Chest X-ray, PA view. Patient: 35 years old, sex M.
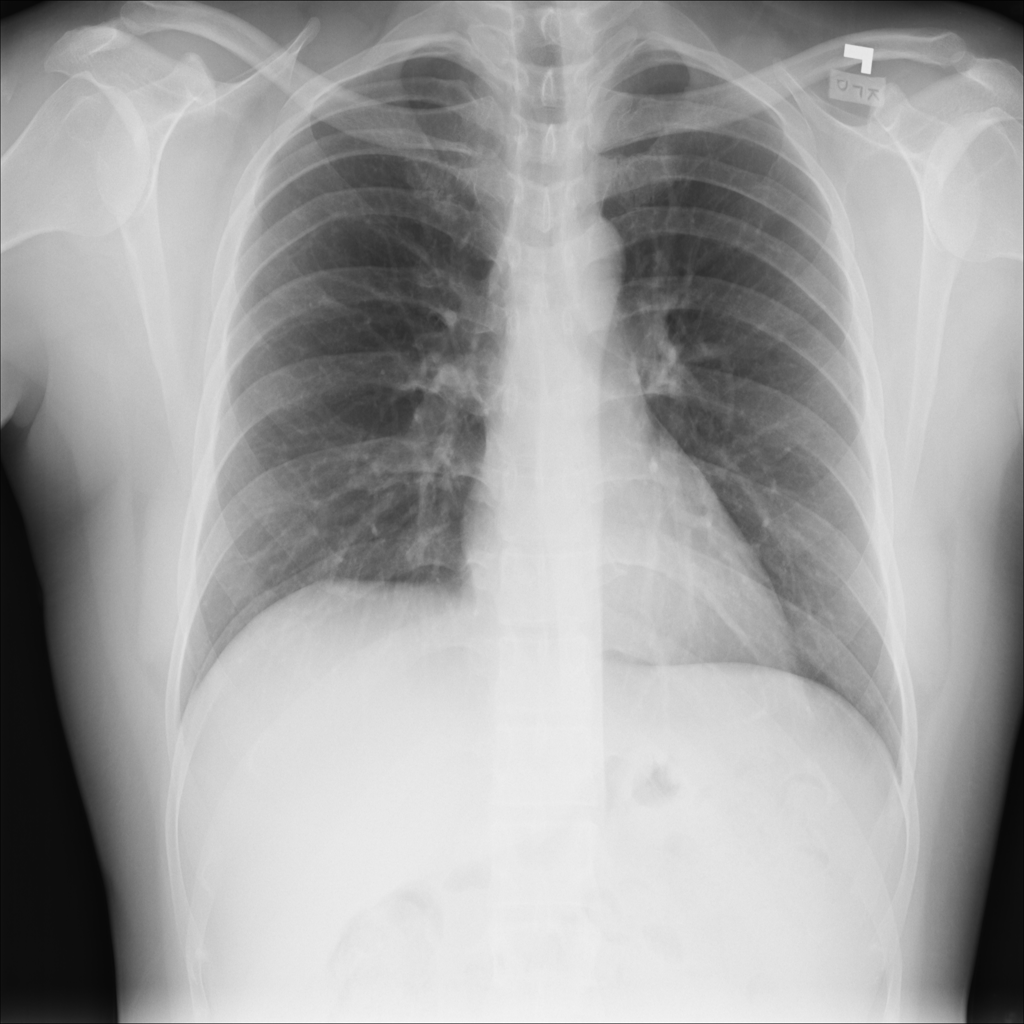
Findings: No Finding